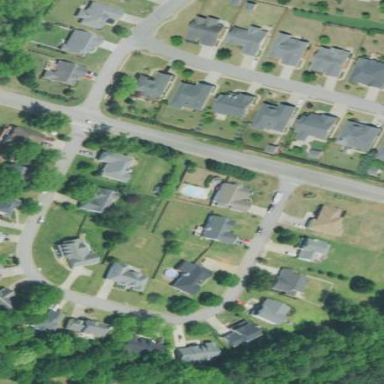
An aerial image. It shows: Residential area within neighborhood.